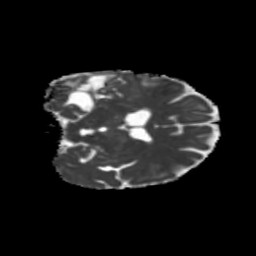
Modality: MD
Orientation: coronal
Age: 58
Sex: female
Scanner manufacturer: siemens
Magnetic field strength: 3 T
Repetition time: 5.25 s
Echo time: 0.08 s